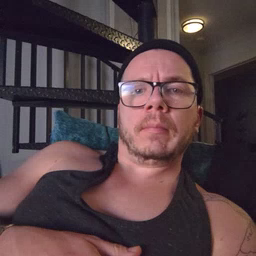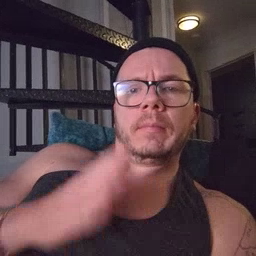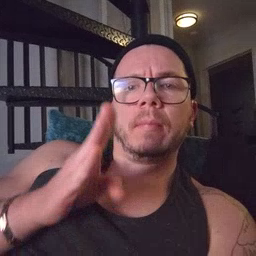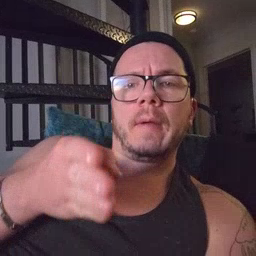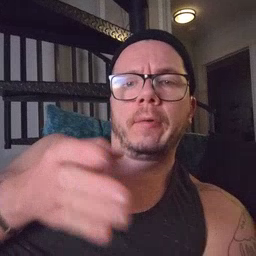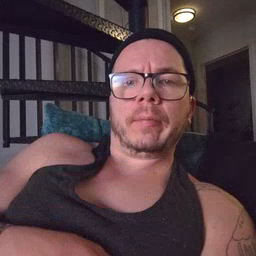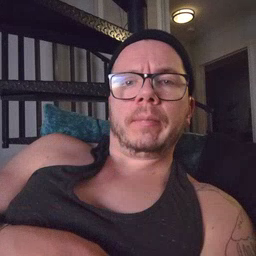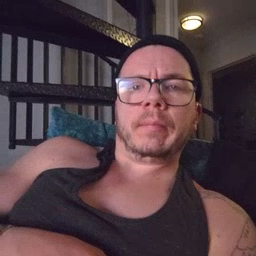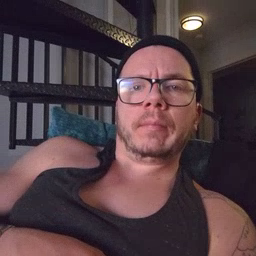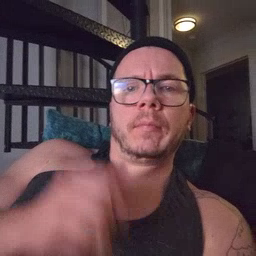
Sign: after